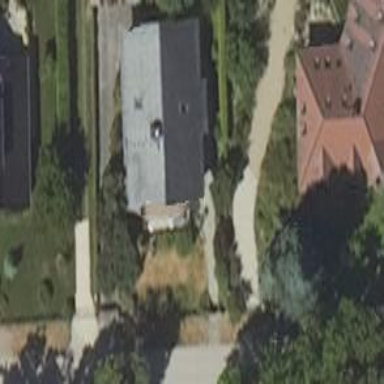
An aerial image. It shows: House with gabled roof. The roof is dark grey and oriented along the building.